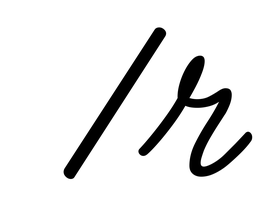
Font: MeowScript-Regular